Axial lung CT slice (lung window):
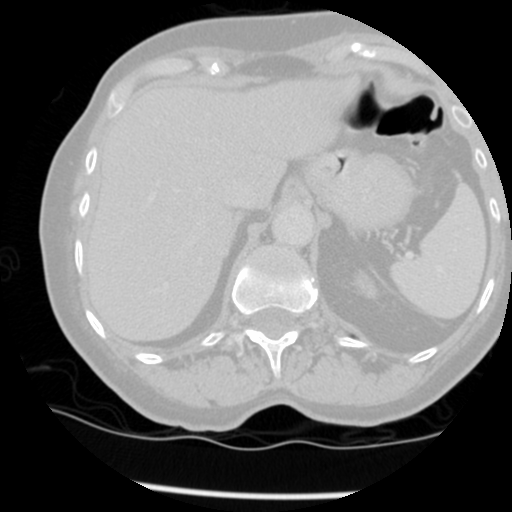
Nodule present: no